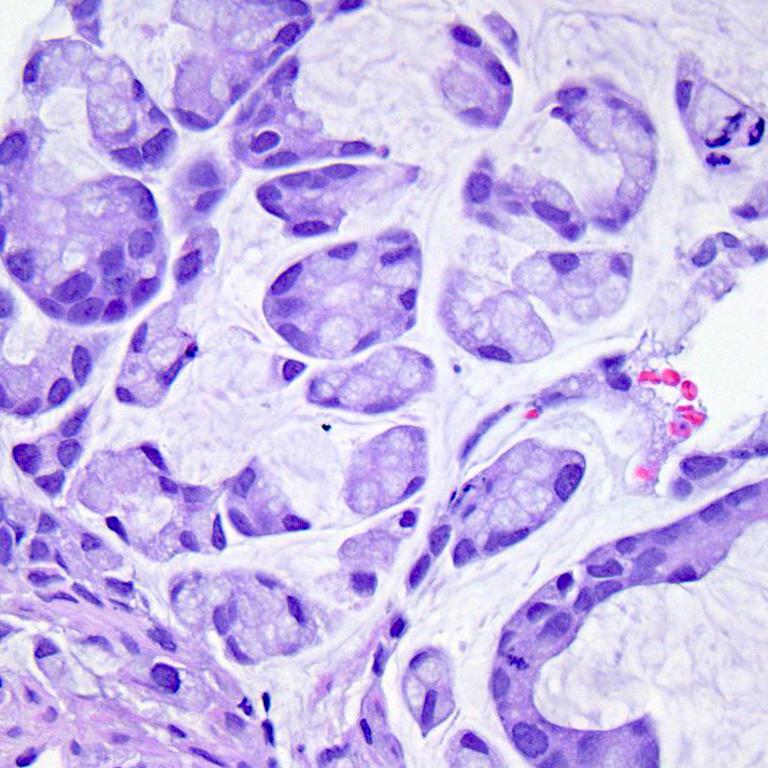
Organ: colon
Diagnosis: adenocarcinomas